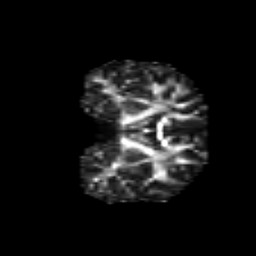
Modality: FA
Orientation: coronal
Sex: male
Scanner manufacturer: siemens
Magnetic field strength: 3 T
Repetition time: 5 s
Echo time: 0.071 s